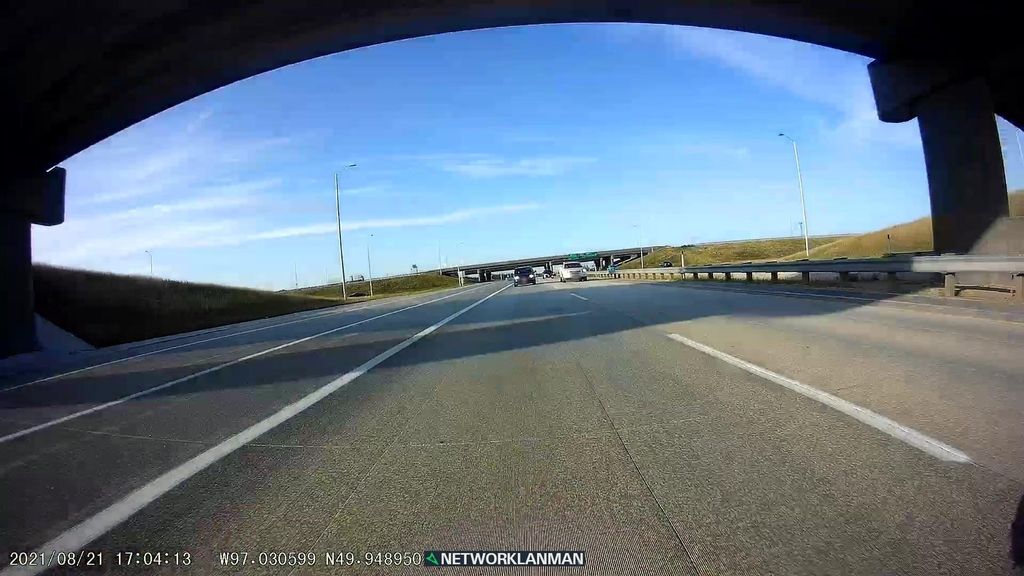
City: winnipeg